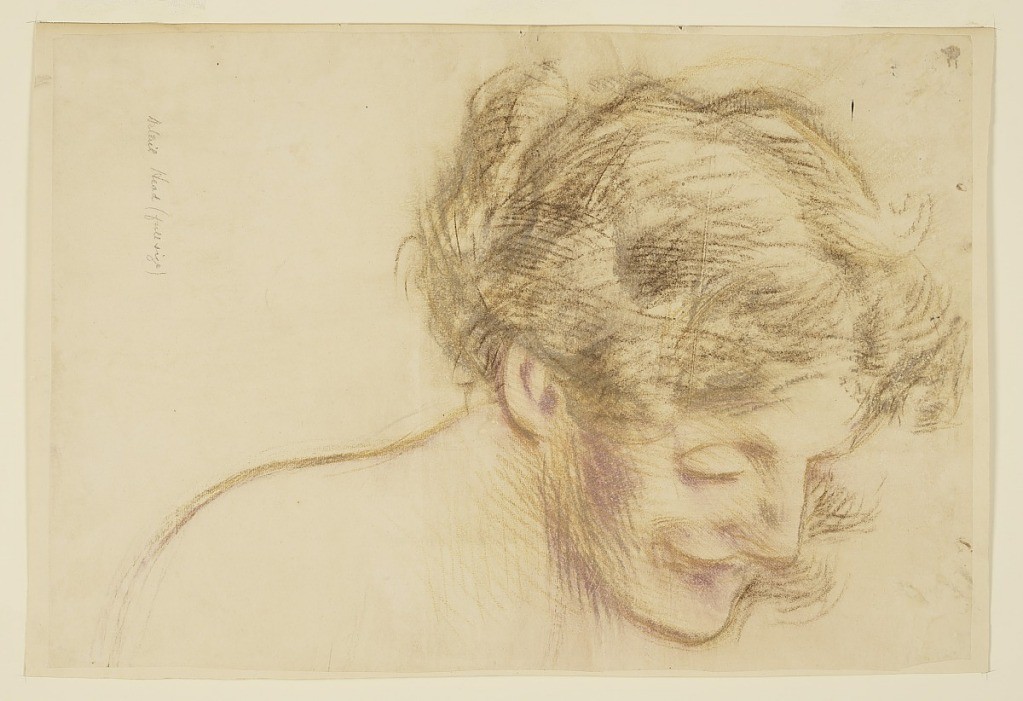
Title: Study for a woman, “Vintage Festival,” Mendelssohn Glee Club, New York, NY
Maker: Robert Frederick Blum, American, 1857–1903
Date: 1895–1898
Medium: Pastel crayon on tracing paper
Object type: Drawing
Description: Detail of female figure's head in full size.